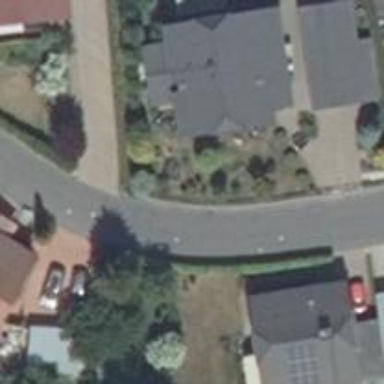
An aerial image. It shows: Asphalt road in residential area.